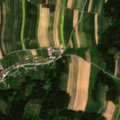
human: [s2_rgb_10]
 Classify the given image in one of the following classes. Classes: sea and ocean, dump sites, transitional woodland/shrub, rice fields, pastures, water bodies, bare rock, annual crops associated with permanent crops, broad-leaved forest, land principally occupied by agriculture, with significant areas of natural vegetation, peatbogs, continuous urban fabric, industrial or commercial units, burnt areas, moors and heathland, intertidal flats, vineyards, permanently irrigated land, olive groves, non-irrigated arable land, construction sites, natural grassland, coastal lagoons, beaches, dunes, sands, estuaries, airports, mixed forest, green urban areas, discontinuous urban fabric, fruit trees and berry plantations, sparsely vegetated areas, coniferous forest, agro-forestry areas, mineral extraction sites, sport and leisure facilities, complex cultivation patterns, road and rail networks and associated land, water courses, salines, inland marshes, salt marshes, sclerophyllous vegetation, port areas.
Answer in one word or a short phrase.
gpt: discontinuous urban fabric, non-irrigated arable land, coniferous forest